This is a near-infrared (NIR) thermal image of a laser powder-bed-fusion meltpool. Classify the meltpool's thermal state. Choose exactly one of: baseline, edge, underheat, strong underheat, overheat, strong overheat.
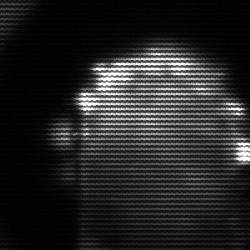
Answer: baseline